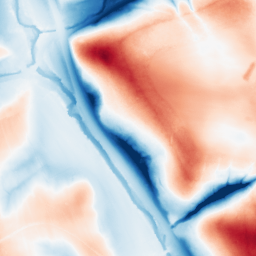
Category: trend_removal
Decomposition family: local_polynomial
Decomposition parameters: window_size: 101
degree: 3
Upsampling method: cubic_catmull_rom
Upsampling parameters: scale: 2
Upsampling scale: 2